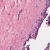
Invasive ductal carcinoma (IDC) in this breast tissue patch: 0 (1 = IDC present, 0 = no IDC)